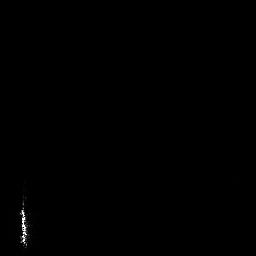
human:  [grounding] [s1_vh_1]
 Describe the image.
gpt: In the satellite image, there is  <ref>1 medium ship </ref> <box>[[6, 74, 11, 96, 0]]</box> located at bottom left.